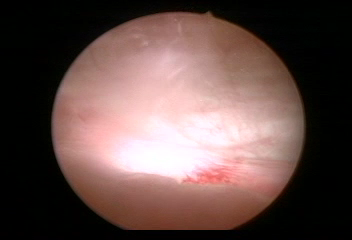
Modality: WLC
Class: Anatomical landmarks
Subclass: UreteralOrifice
Bladder cancer association: No
Annotated structures: Right ureteral orifice